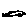
Label: car